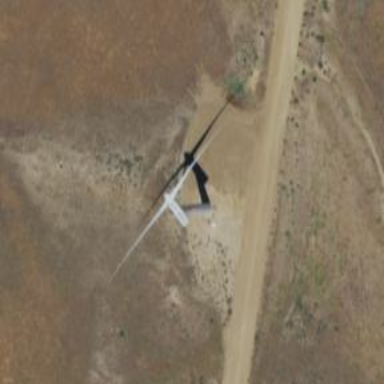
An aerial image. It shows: Wind turbine generator that utilizes wind as its source for generating electricity. It is of the horizontal axis type.